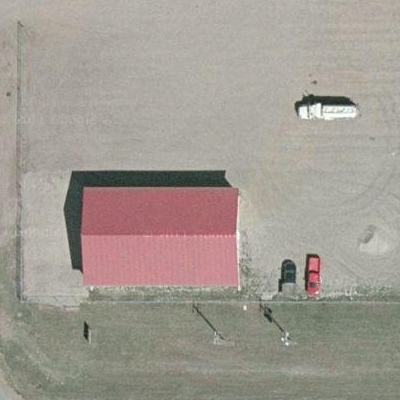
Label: Industry